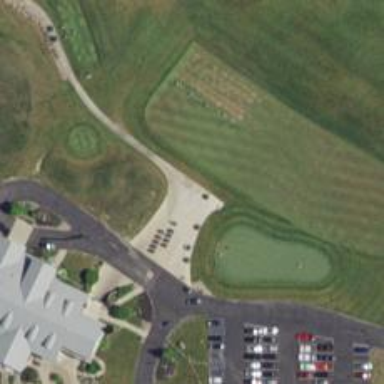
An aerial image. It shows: Path for both road and golf.